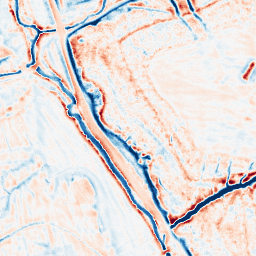
Category: edge_preserving
Decomposition family: bilateral
Decomposition parameters: d: 15
sigma_color: 75
sigma_space: 75
Upsampling method: sinc_hamming
Upsampling parameters: scale: 2
kernel_size: 8
Upsampling scale: 2